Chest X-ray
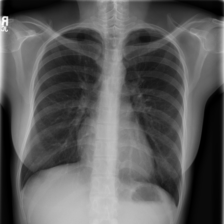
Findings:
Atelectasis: negative
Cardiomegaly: negative
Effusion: negative
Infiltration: negative
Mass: negative
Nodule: negative
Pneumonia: negative
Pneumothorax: negative
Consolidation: negative
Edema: negative
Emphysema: negative
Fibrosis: negative
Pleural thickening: negative
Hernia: negative